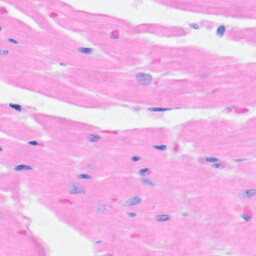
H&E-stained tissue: Heart